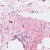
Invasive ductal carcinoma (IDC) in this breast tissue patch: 0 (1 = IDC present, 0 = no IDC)